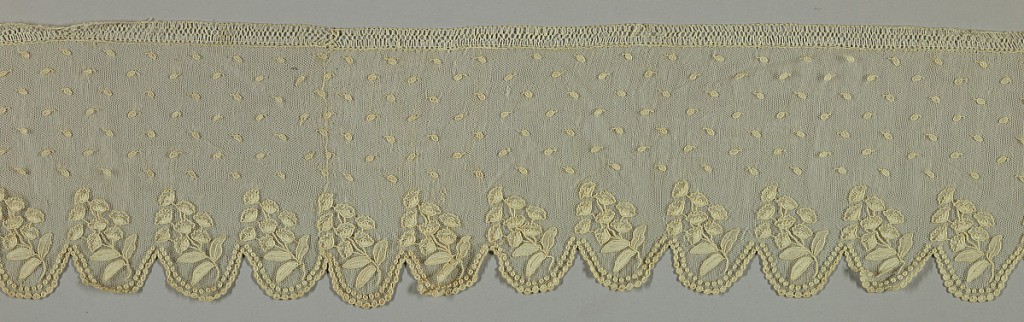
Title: Sleeve cuff
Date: ca. 1850
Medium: linen, cotton (?) Technique: needle lace
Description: Length of Alençon lace intended for sleeve cuffs has two rows of small circles that outline the scalloped edge of the lace. Each scallop is filled with a flower sprig. The space above has rows of tiny leaves repeating in alternate directions.